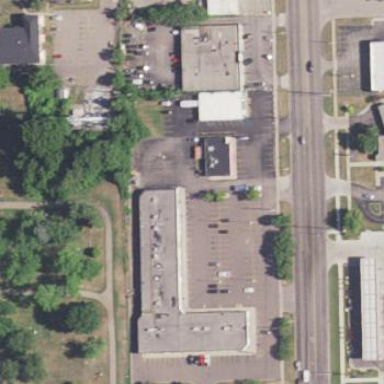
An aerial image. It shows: Retail building.